Interaction volume radius: 10 \u00c5
Interaction volume height: 10 \u00c5
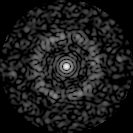
Disorder parameter: 0.8591